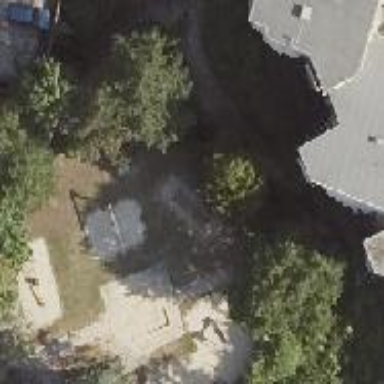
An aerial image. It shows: Playground area for leisure land.